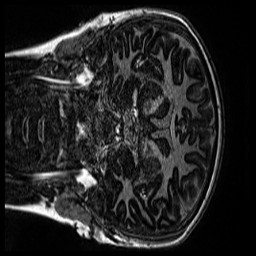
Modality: MP2RAGE
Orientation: coronal
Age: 13
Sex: female
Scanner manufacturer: siemens
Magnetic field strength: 3 T
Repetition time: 4 s
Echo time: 0.00299 s